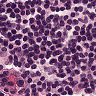
Metastatic tissue present: no